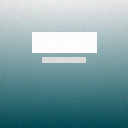
Screen state: on